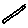
Label: line